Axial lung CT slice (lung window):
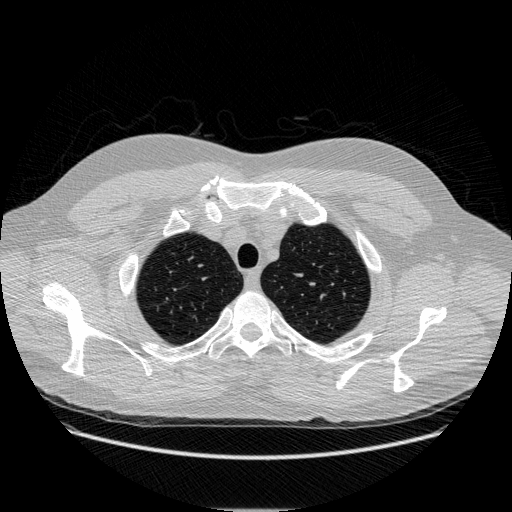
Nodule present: no